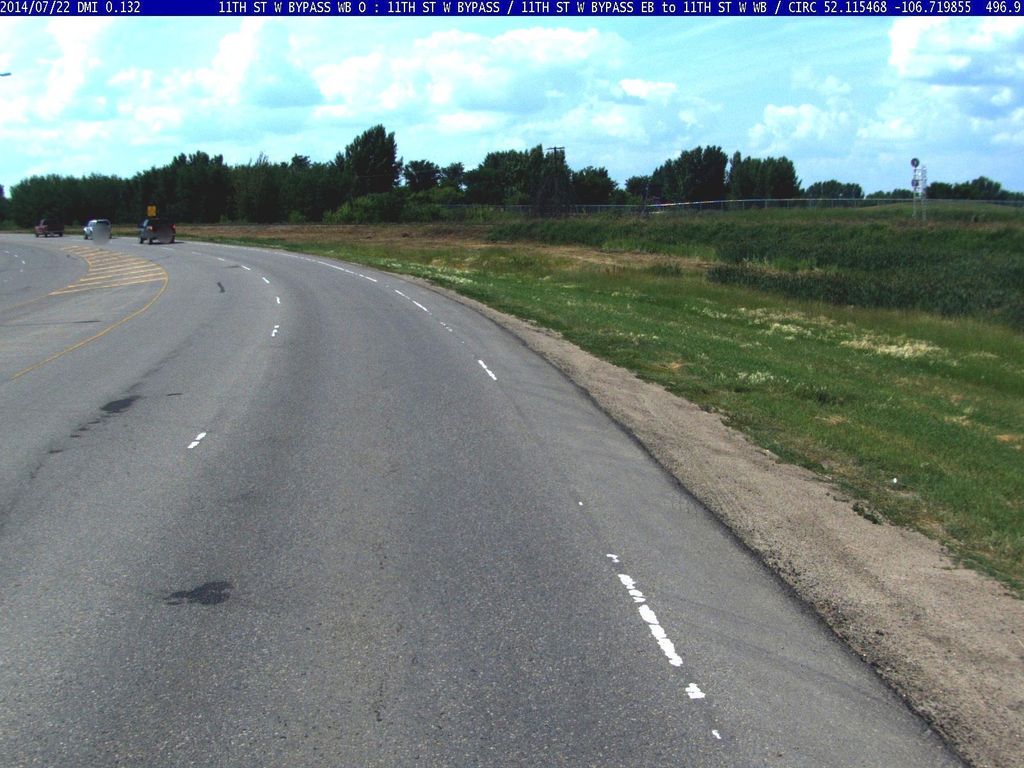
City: saskatoon